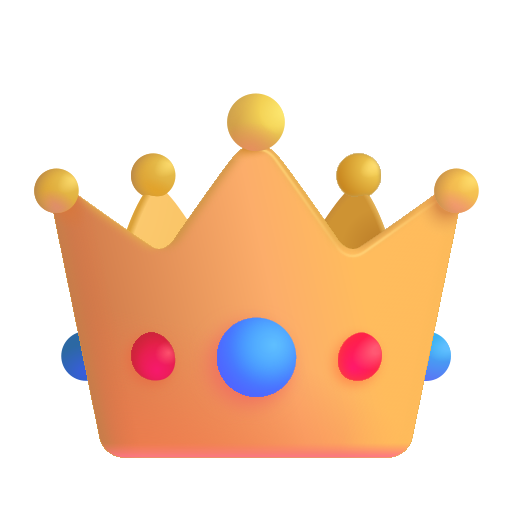
crown color